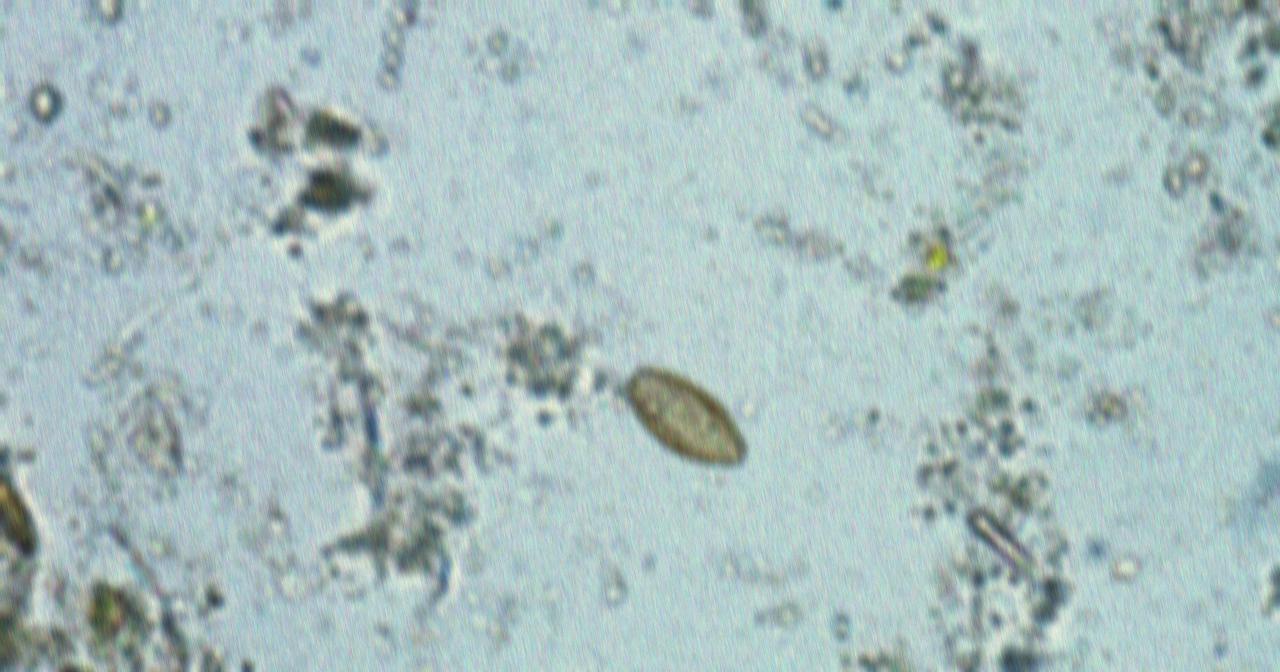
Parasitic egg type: Opisthorchis viverrine